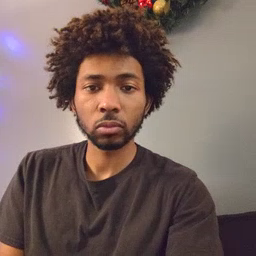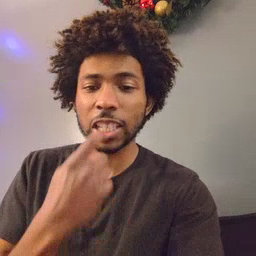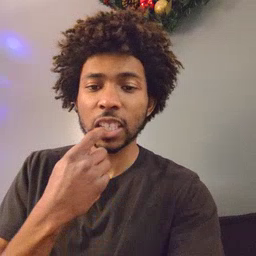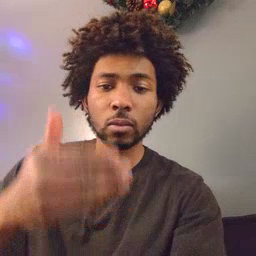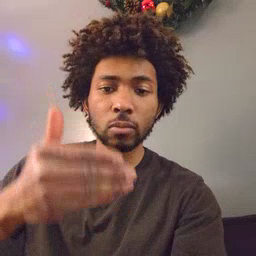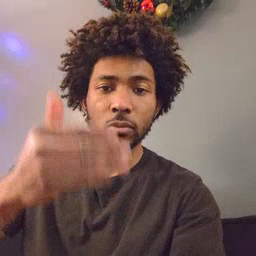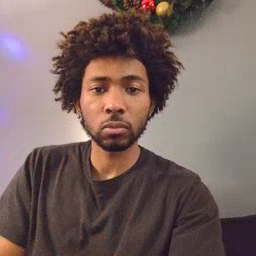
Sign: glasswindow